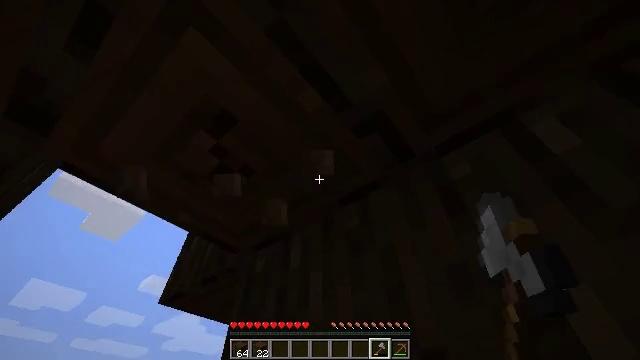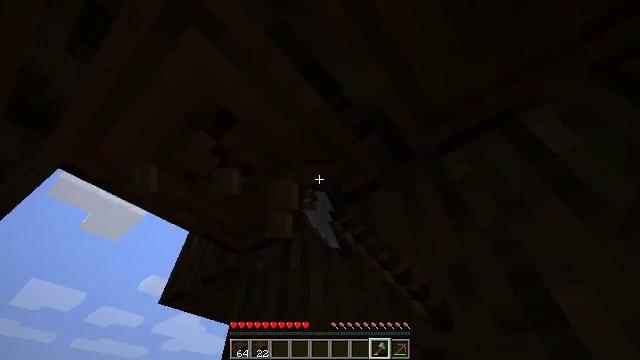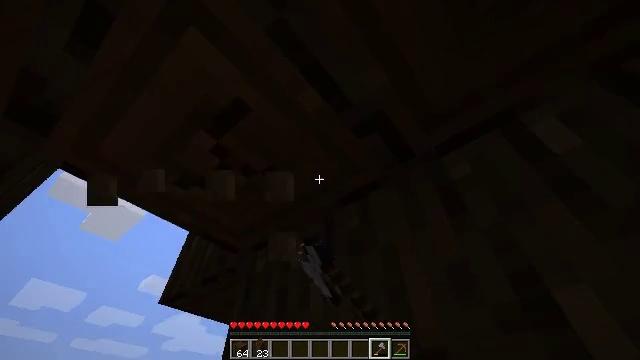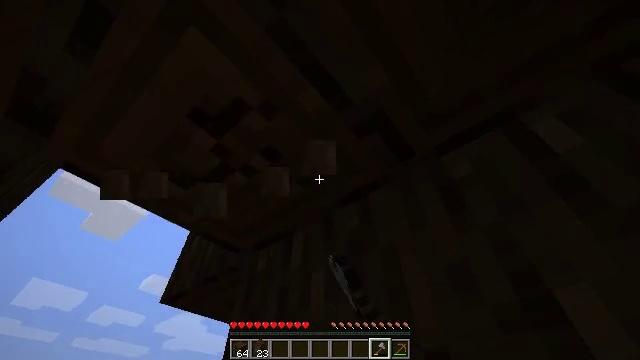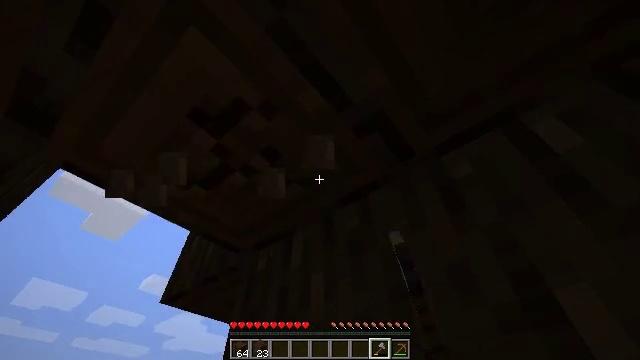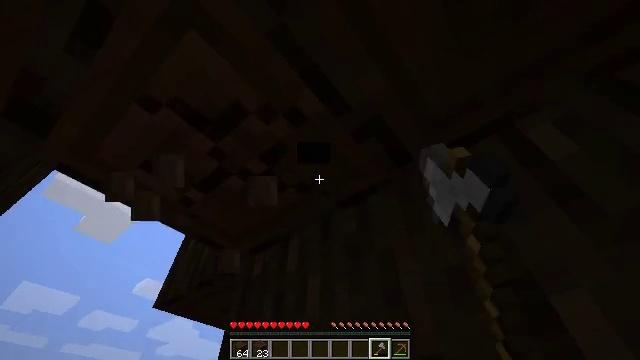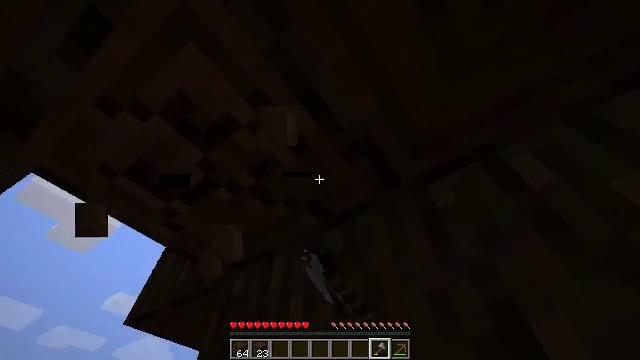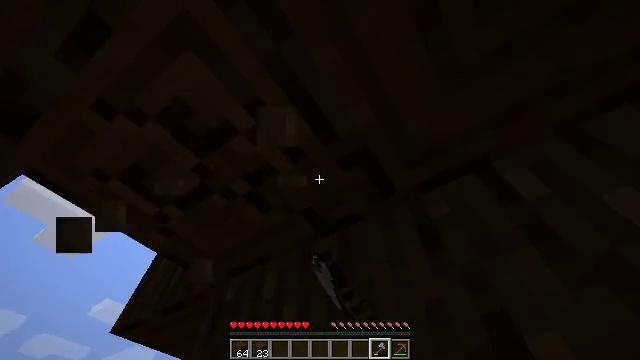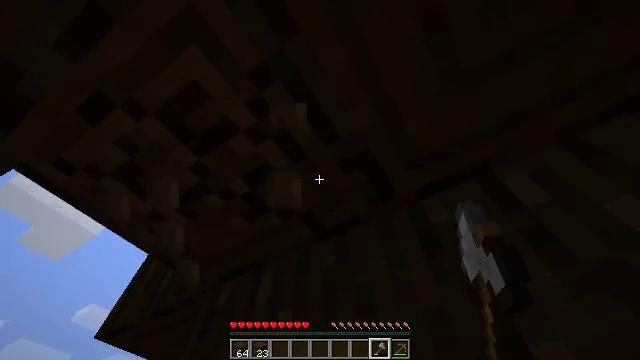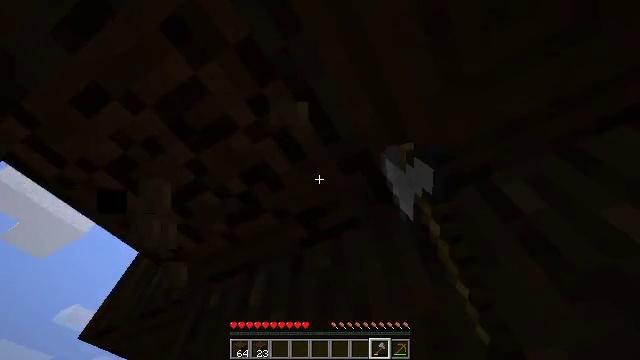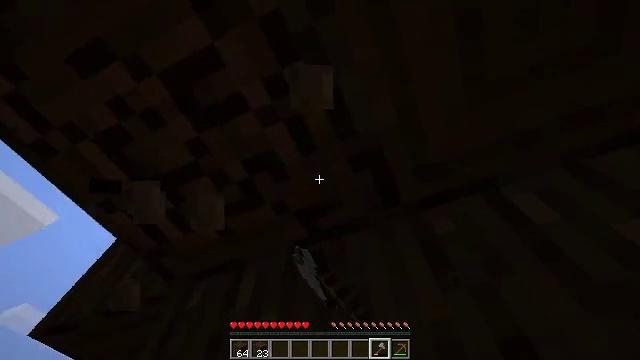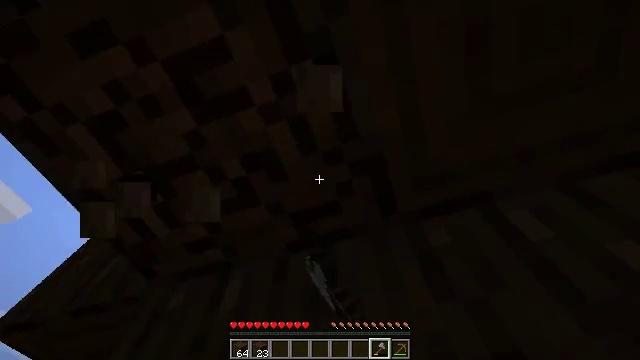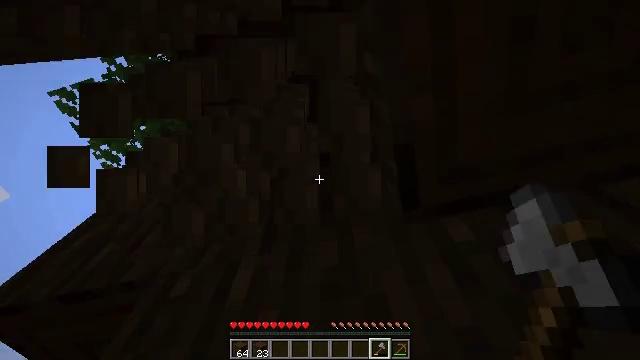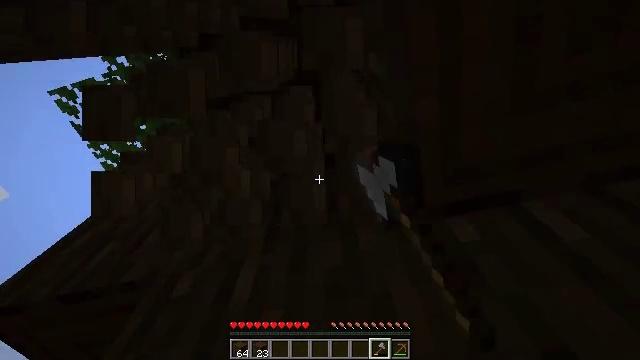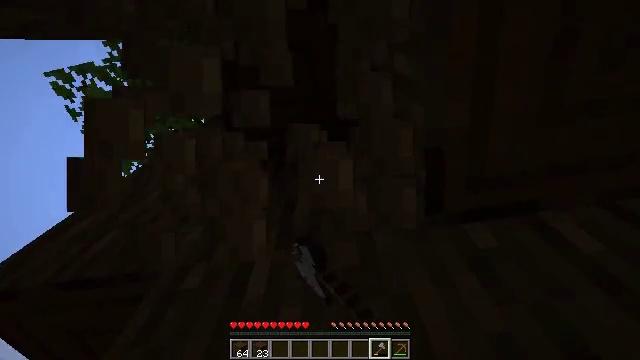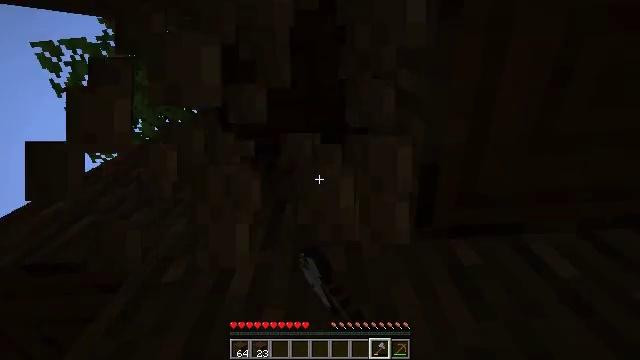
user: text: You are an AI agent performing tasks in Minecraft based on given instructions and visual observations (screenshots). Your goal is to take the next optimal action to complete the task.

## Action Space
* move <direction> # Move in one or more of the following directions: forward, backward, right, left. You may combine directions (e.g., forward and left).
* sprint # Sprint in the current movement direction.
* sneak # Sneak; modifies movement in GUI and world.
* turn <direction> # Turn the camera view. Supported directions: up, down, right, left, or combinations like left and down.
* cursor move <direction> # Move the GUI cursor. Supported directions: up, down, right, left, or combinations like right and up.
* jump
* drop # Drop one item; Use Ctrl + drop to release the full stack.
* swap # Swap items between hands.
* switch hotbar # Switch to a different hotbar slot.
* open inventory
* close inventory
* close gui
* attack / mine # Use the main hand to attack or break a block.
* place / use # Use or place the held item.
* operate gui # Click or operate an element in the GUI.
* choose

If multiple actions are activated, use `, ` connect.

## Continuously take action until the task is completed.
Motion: motion action
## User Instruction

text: Harvest dark oak log for resources.
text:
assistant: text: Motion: sneak, attack / mine
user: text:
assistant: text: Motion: sneak, attack / mine
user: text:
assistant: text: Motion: sneak, attack / mine
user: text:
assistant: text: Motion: sneak, attack / mine
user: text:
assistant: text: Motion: sneak, turn up, attack / mine
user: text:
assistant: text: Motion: sneak, turn right and up, attack / mine
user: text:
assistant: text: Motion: sneak, turn right and up, attack / mine
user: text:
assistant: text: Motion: move forward and move left, sneak, turn right and up, attack / mine
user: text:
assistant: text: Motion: move forward and move left, sneak, turn right, attack / mine
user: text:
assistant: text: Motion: move forward and move left, sneak, turn right and up, attack / mine
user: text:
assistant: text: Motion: move forward and move left, sneak, turn right and up, attack / mine
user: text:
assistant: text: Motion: move left, sneak, turn right, attack / mine
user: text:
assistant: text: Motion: move left, sneak, attack / mine
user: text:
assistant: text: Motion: move left, sneak, turn right, attack / mine
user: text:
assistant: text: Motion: move left, sneak, turn right, attack / mine
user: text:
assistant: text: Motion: move left, sneak, turn right, attack / mine
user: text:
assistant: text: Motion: sneak, turn right, attack / mine
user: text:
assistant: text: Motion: sneak, attack / mine
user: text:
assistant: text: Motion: sneak, attack / mine
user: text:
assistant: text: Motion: sneak, attack / mine
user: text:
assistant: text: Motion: sneak, attack / mine
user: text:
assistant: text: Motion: sneak, turn down, attack / mine
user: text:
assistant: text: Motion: sneak, turn down, attack / mine
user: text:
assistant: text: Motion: move forward, sneak, turn left and down, attack / mine
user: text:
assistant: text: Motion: move forward, sneak, turn down, attack / mine
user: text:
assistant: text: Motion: move forward, sneak, attack / mine
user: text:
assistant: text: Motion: move forward, sneak, attack / mine
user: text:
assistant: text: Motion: sneak, attack / mine
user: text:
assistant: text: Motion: sneak, attack / mine
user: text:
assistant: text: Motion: sneak, attack / mine